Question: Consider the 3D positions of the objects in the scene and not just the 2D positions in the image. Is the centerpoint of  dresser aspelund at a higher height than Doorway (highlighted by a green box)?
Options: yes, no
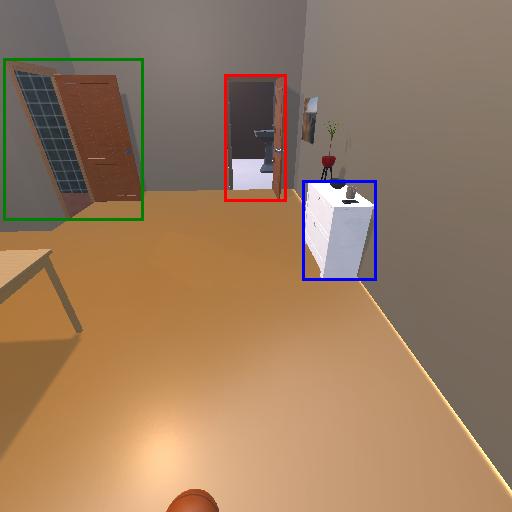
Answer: yes